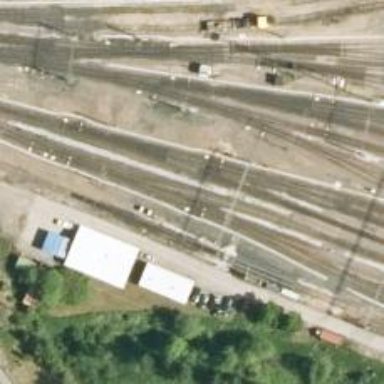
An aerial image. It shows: Railway signal.